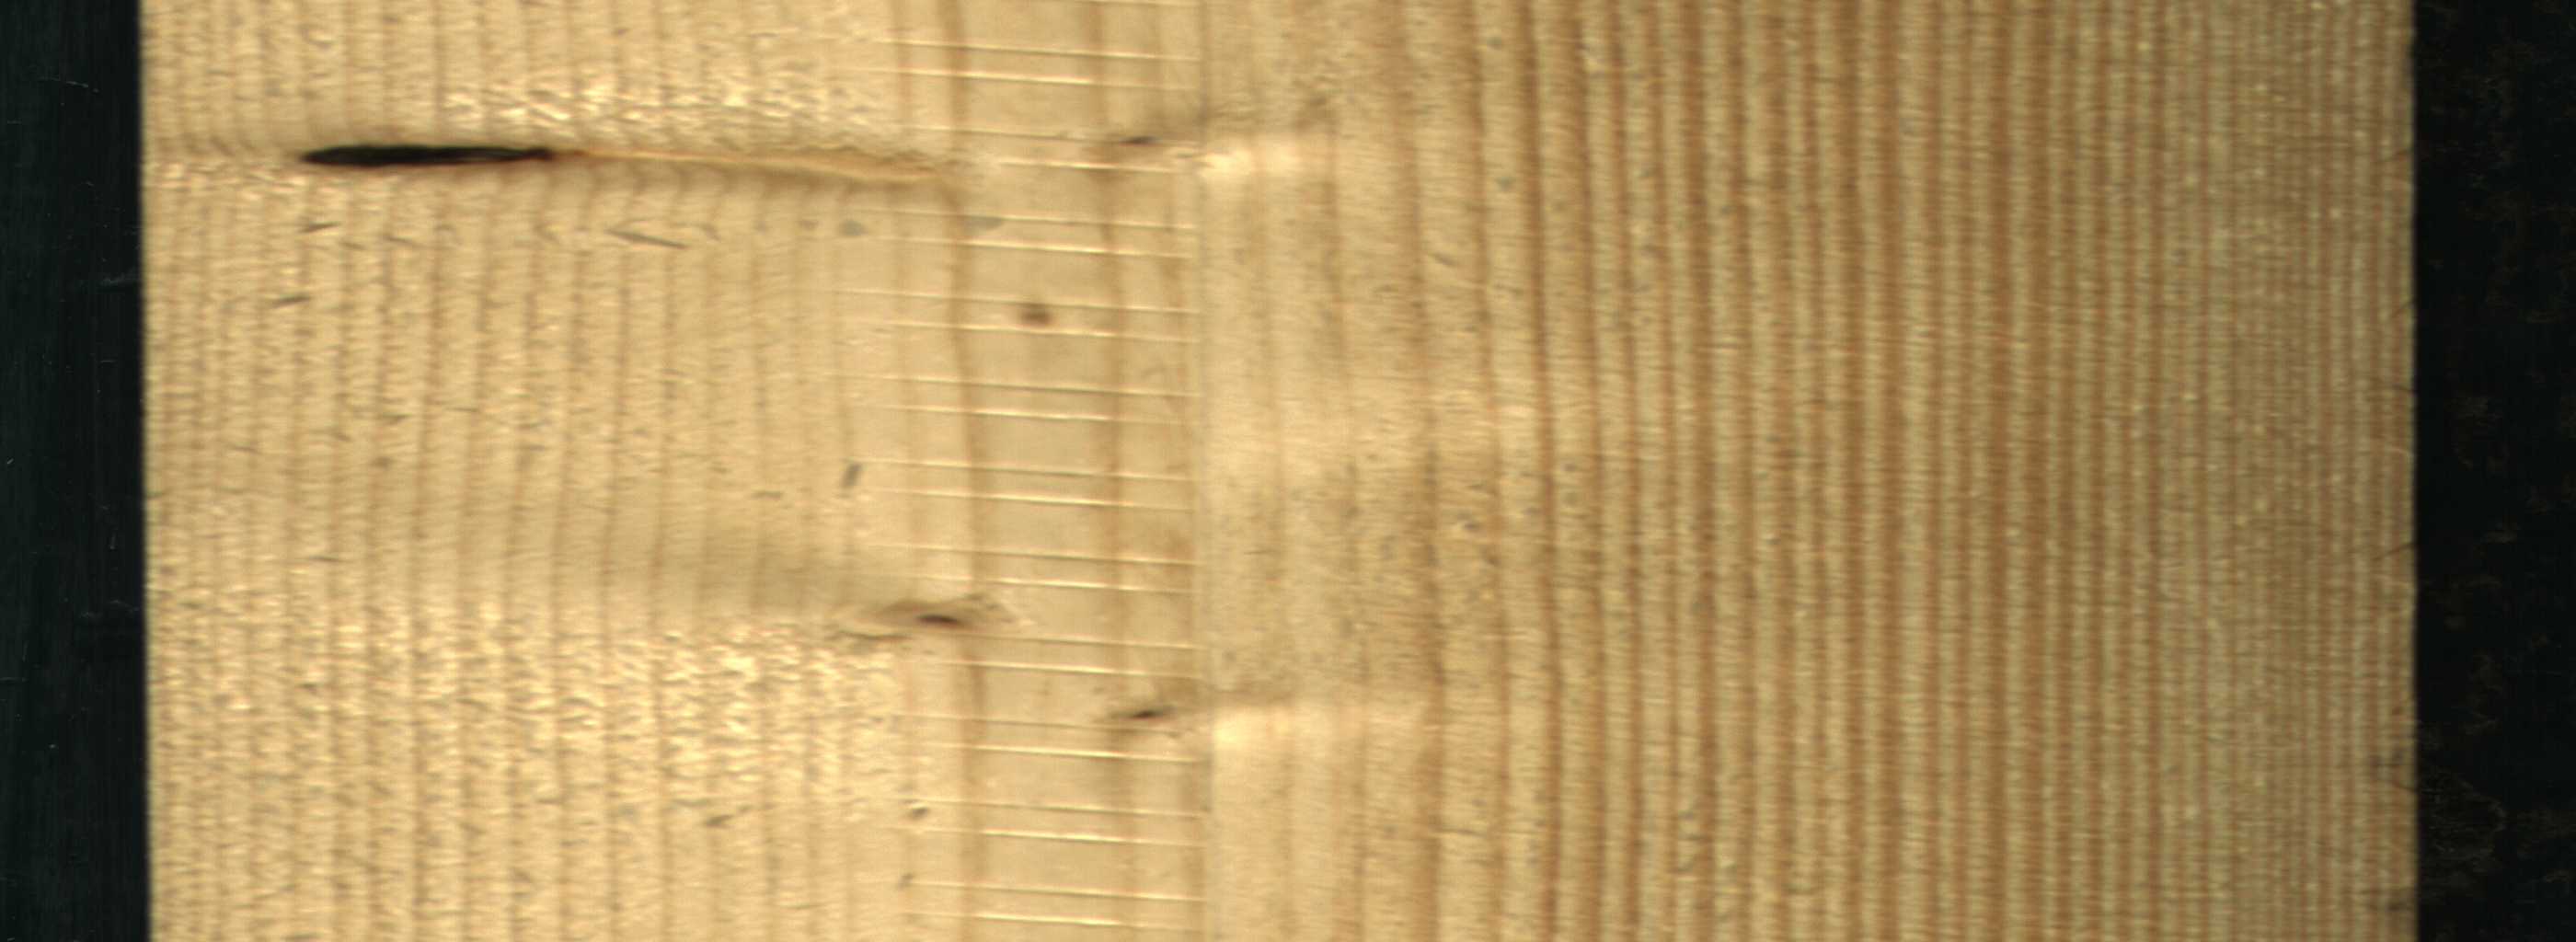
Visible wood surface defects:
Dead_Knot
Live_Knot
Live_Knot